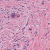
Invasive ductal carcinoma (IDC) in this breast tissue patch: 1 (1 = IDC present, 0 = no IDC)